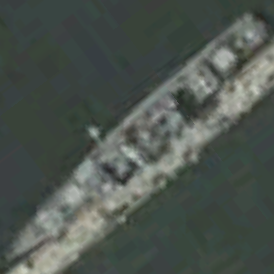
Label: cruiser